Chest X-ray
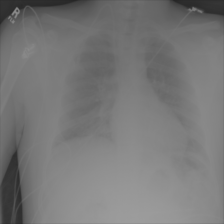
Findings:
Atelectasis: negative
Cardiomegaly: negative
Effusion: negative
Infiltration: negative
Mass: negative
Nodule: negative
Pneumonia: negative
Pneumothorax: negative
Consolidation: negative
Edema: negative
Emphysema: negative
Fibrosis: negative
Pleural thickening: negative
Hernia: negative